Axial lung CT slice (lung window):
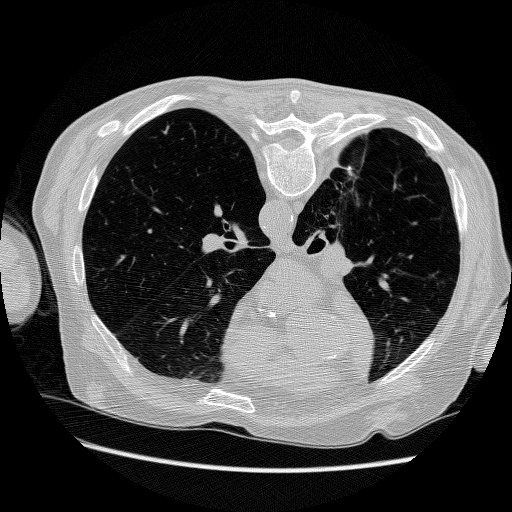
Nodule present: no